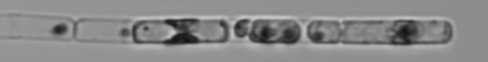
Label: Guinardia_delicatula_TAG_internal_parasite